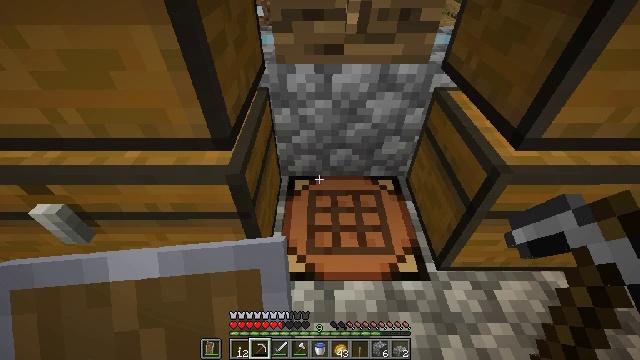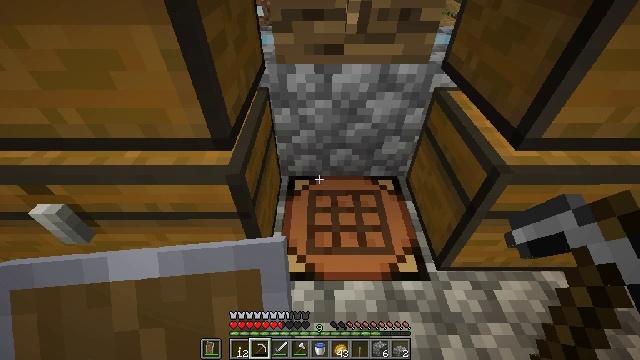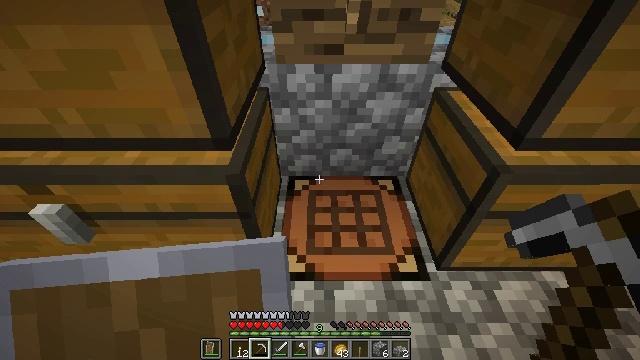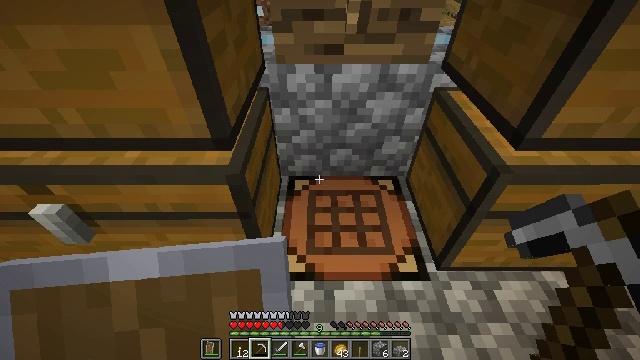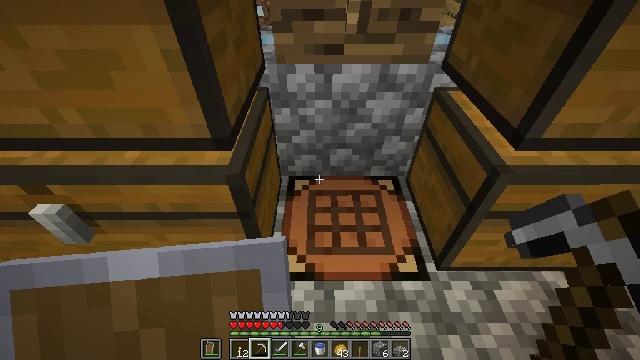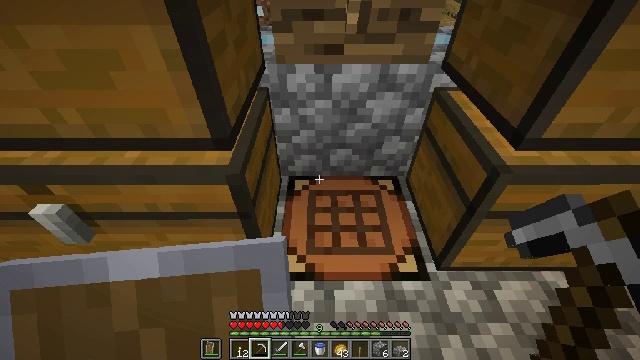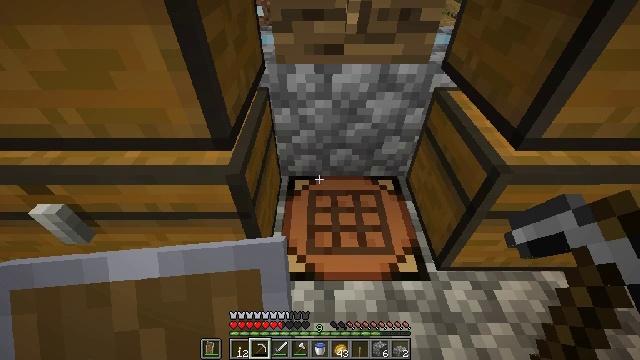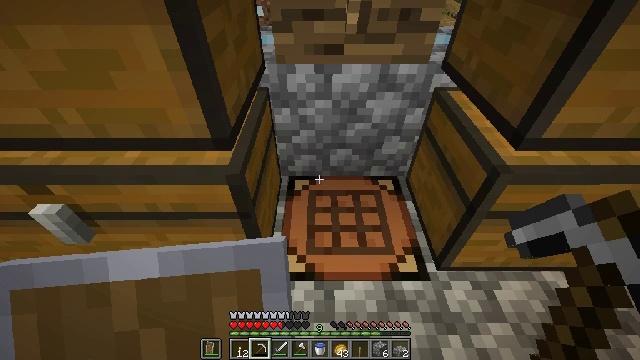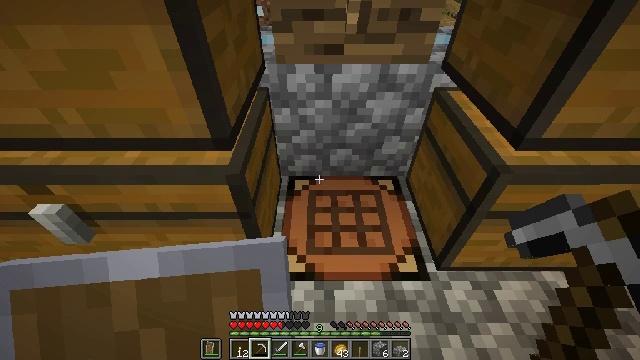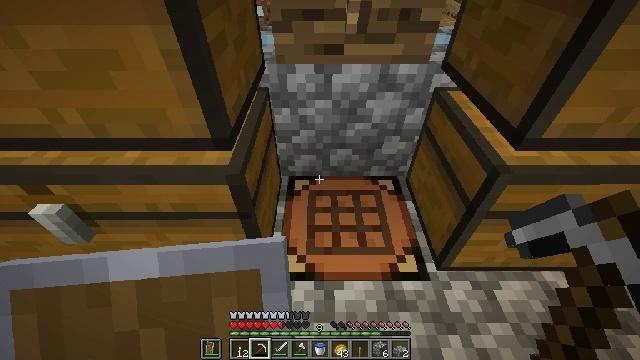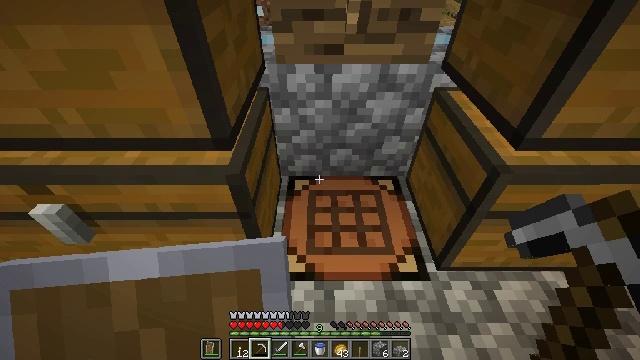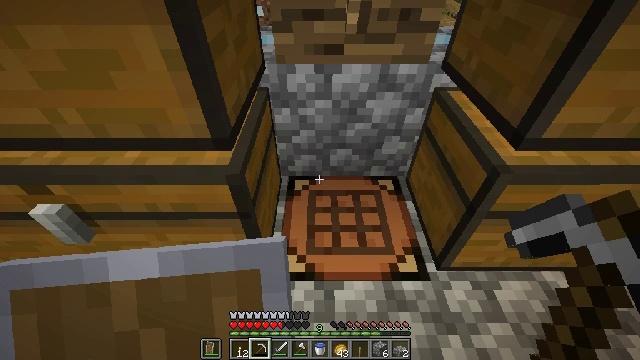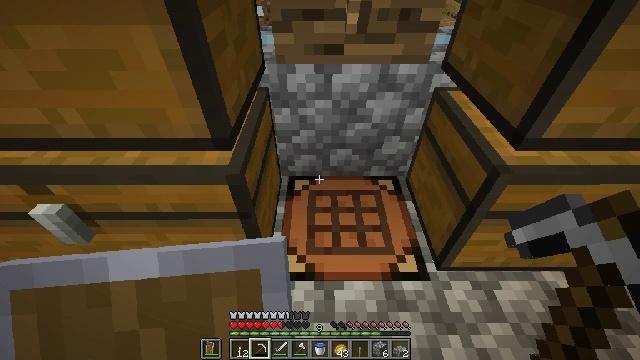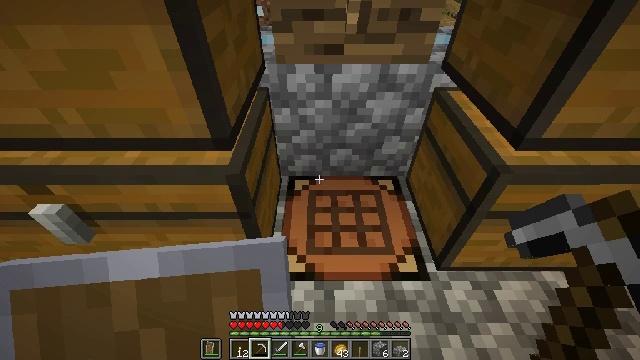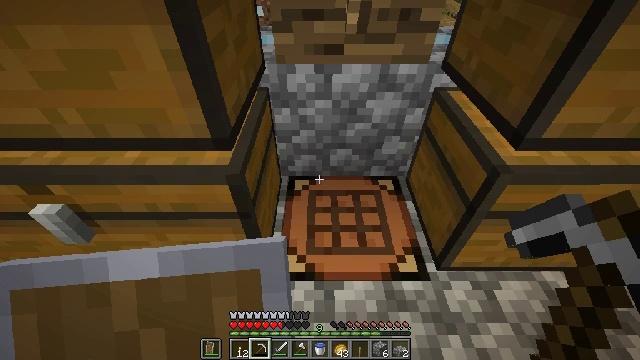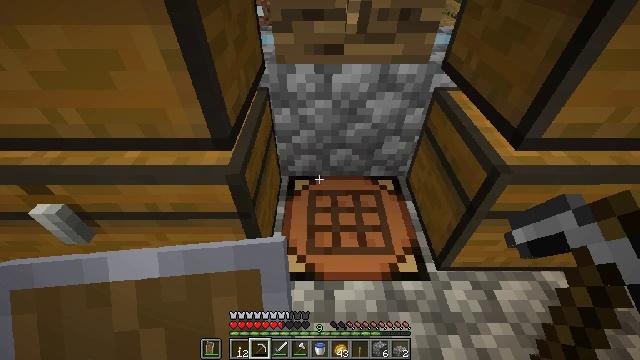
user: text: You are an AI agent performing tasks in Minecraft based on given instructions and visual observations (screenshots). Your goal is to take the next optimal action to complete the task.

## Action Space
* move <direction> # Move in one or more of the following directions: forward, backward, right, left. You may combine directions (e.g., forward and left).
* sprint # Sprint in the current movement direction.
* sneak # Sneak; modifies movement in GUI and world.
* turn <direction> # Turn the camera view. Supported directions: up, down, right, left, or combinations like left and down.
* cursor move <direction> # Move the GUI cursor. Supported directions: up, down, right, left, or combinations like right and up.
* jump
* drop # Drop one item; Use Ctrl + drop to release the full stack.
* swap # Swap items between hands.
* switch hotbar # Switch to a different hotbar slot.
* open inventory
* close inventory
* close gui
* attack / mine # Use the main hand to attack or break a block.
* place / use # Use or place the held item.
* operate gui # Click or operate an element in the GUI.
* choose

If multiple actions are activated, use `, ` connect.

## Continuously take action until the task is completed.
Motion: motion action
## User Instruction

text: Craft a repeater in the crafting table.
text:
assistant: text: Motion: no_op
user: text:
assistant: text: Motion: no_op
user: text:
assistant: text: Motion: no_op
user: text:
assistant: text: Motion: no_op
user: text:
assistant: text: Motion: no_op
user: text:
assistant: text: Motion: no_op
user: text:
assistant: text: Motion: no_op
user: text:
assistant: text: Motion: no_op
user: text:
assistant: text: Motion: no_op
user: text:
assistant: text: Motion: no_op
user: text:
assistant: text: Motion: no_op
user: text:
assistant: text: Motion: no_op
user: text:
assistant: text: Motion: no_op
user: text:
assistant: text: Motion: no_op
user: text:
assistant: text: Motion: no_op
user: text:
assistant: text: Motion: no_op
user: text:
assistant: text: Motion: no_op
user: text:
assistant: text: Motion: no_op
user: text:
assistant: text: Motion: no_op
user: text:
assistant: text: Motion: no_op
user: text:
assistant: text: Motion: no_op
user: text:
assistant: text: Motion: no_op
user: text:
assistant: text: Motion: no_op
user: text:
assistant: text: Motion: no_op
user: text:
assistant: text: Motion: no_op
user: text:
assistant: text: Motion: no_op
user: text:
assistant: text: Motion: no_op
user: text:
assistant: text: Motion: no_op
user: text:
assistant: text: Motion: no_op
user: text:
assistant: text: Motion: no_op